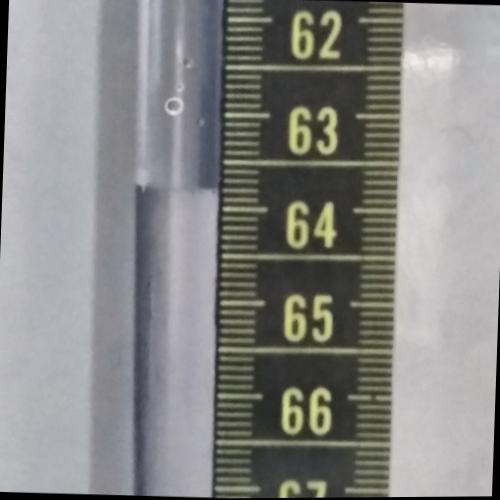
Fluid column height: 63.8 cm